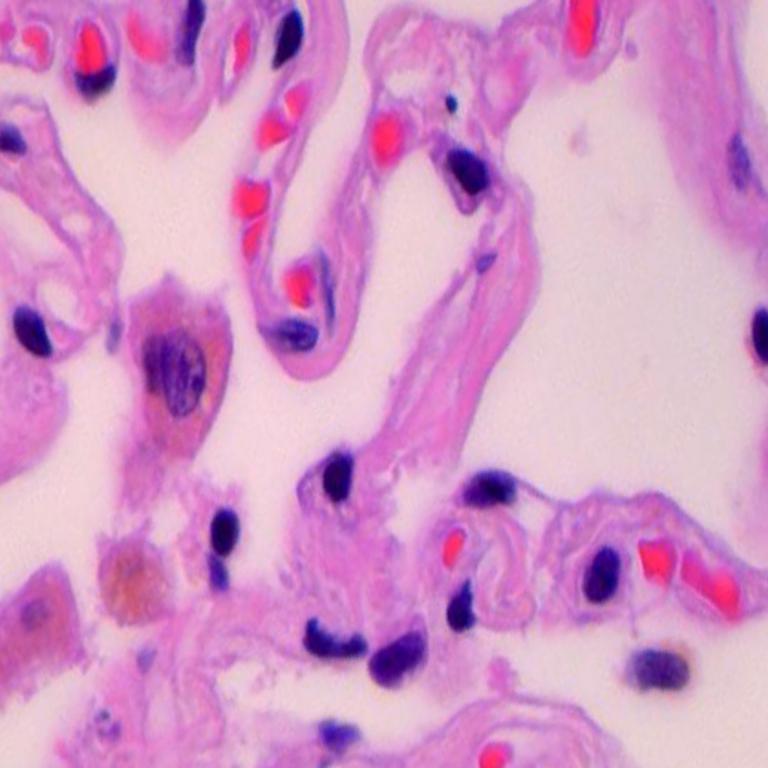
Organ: lung
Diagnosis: benign